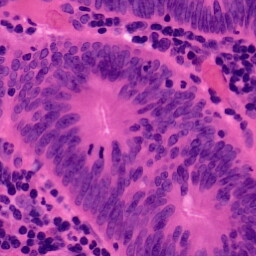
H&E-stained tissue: Colon